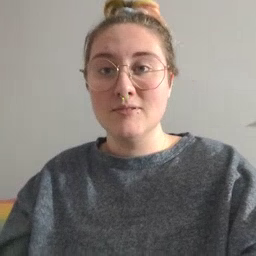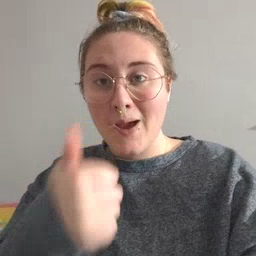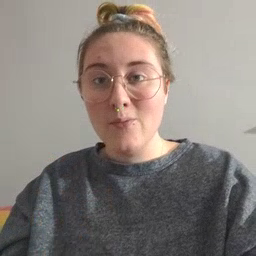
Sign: tomorrow